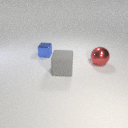
large gray rubber cube to the left of large red metal sphere